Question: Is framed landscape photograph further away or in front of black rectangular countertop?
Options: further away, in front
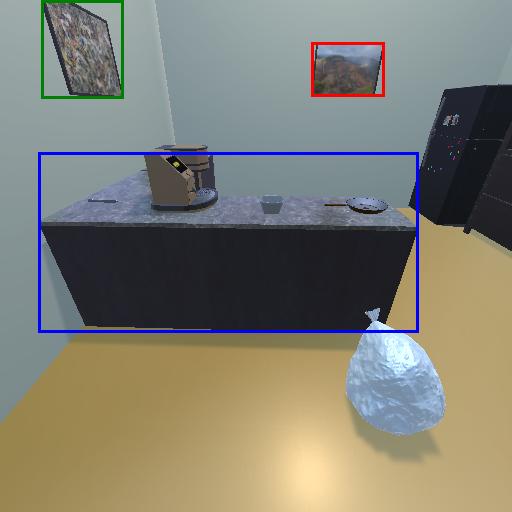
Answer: further away